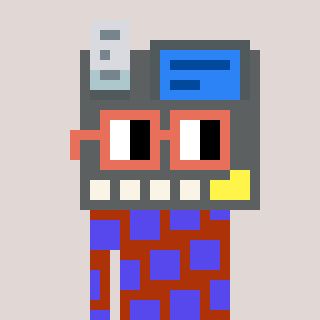
a pixel art character with square orange glasses, a cash register-shaped head and a hotbrown-colored body on a warm background